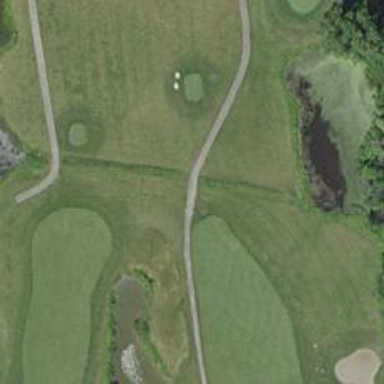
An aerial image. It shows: Path bridge with view of golf course.